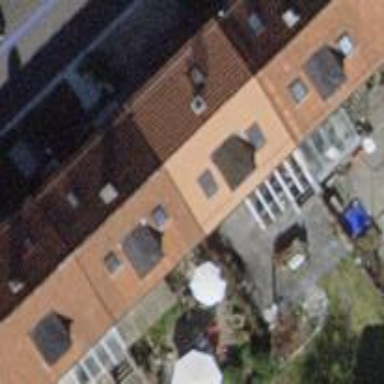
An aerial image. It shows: Gabled house with tile roof oriented across the building.